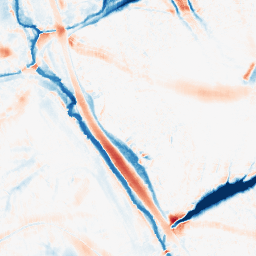
Category: morphological
Decomposition family: morphological_ellipse
Decomposition parameters: operation: average
width: 30
height: 30
Upsampling method: bicubic_3x
Upsampling parameters: scale: 3
Upsampling scale: 3